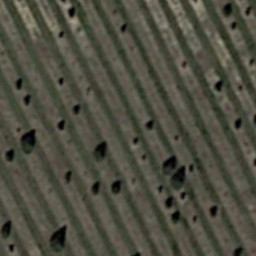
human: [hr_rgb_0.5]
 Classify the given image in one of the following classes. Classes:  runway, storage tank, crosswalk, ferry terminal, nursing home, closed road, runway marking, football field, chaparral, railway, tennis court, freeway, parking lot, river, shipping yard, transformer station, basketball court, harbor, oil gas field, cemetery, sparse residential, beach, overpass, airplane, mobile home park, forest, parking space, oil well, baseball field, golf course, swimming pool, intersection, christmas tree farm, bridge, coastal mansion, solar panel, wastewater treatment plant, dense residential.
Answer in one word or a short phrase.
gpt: christmas tree farm